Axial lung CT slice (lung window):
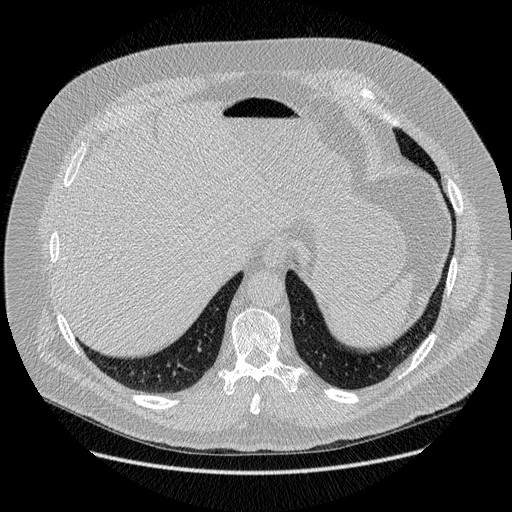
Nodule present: no